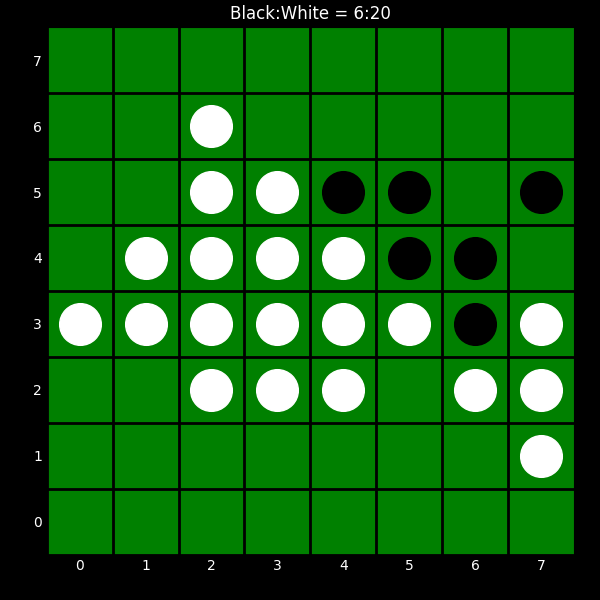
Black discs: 6
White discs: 20